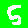
Digit: 5